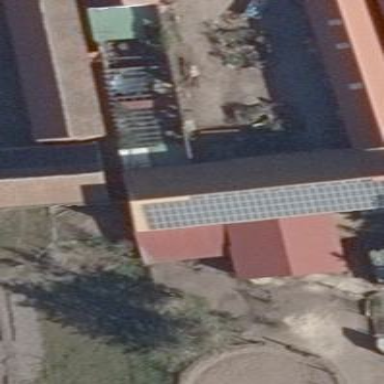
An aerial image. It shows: Building equipped with small solar photovoltaic panel for generating electricity.